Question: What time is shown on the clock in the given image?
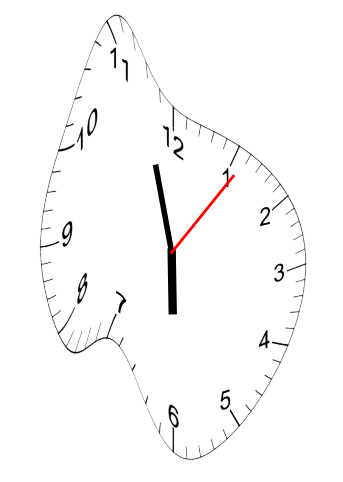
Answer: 05:57:06